Field crop: maize
Growth stage: 2
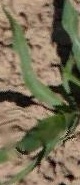
Species: maize